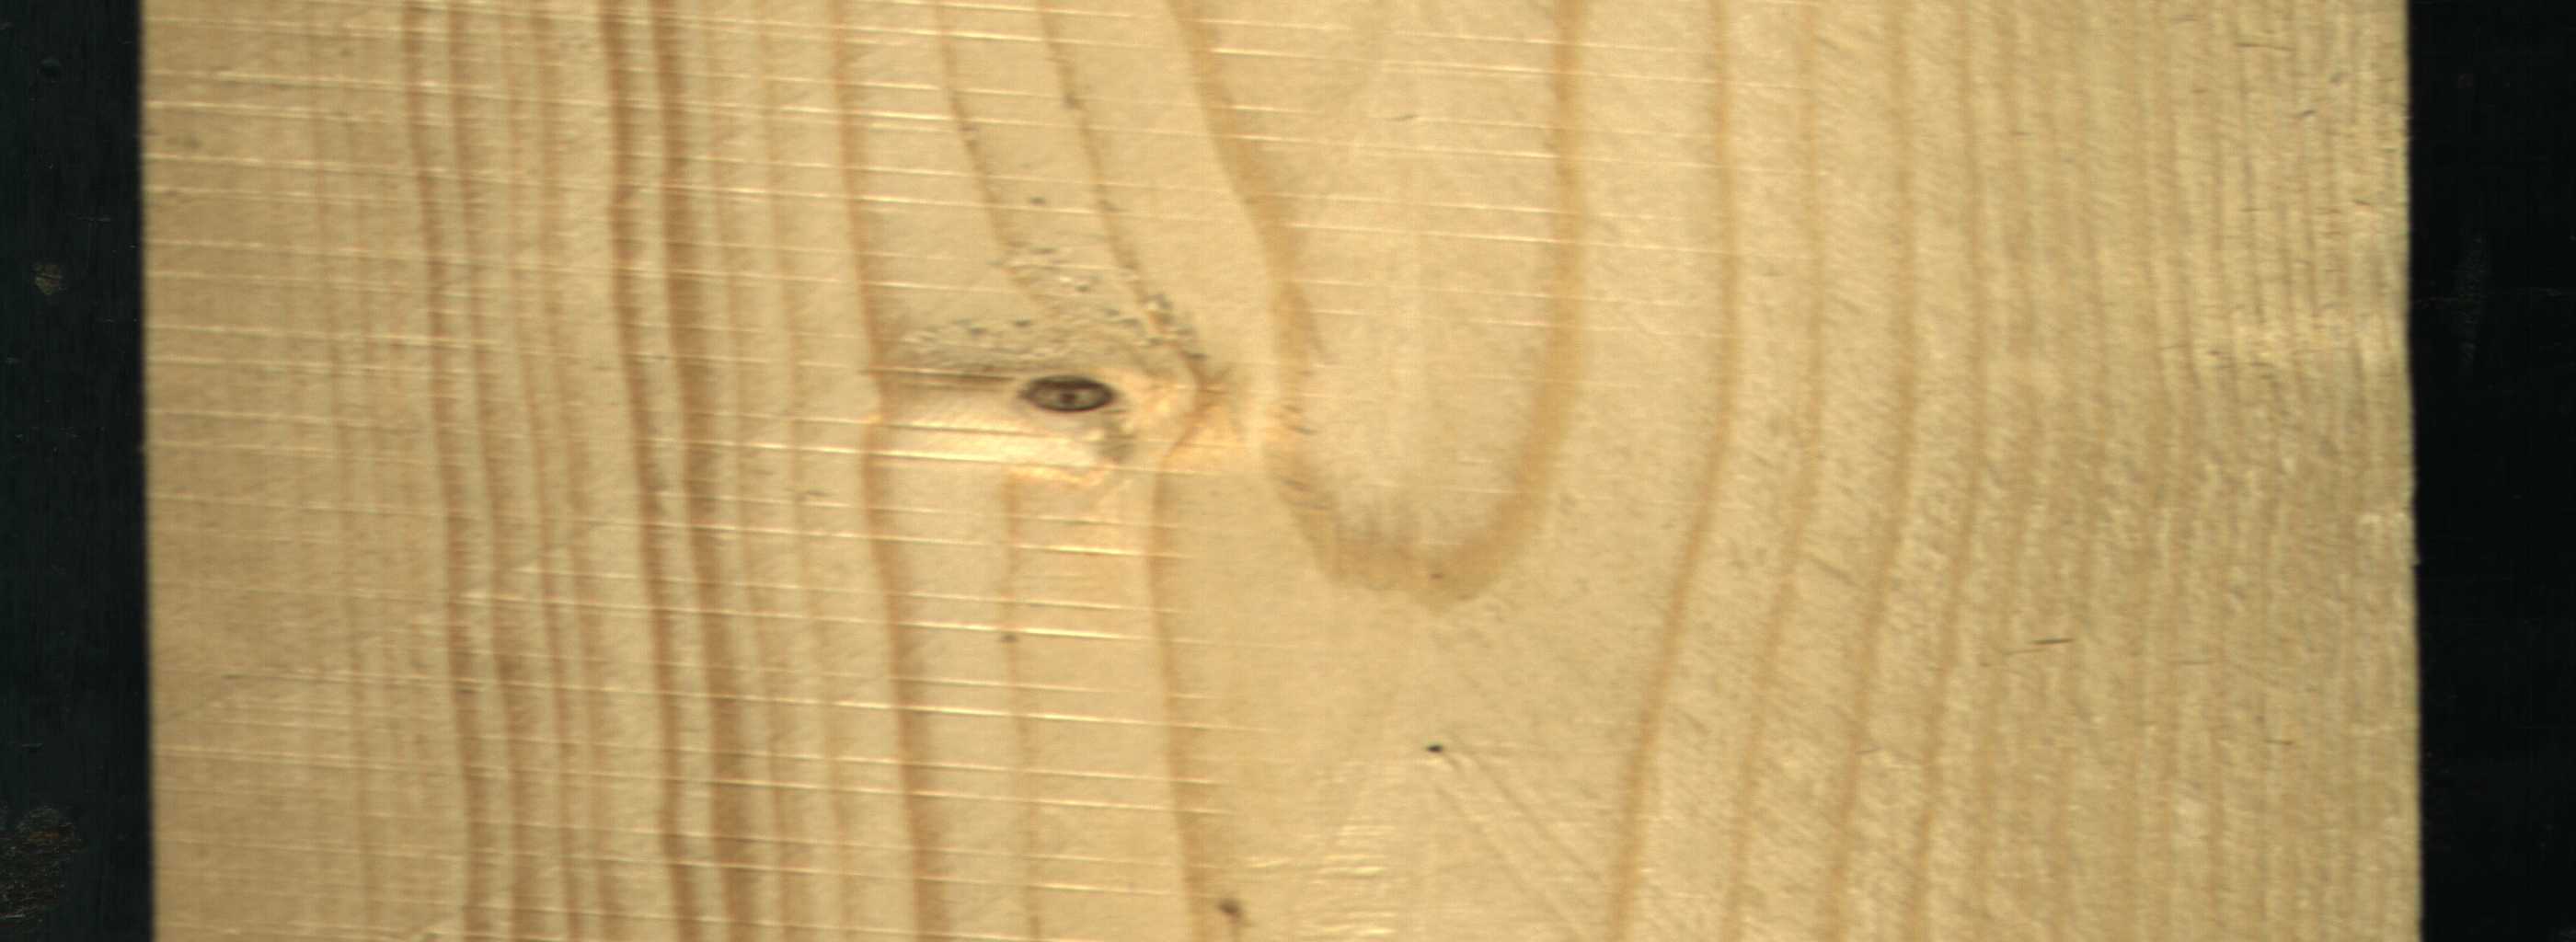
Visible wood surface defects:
Live_Knot